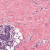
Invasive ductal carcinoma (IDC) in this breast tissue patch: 1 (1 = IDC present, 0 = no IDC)